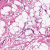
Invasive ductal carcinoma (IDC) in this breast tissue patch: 0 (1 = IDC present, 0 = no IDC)